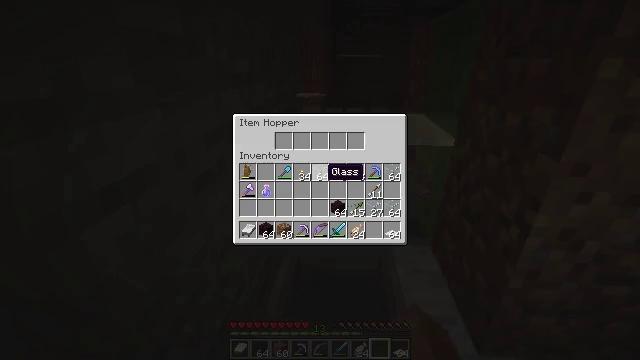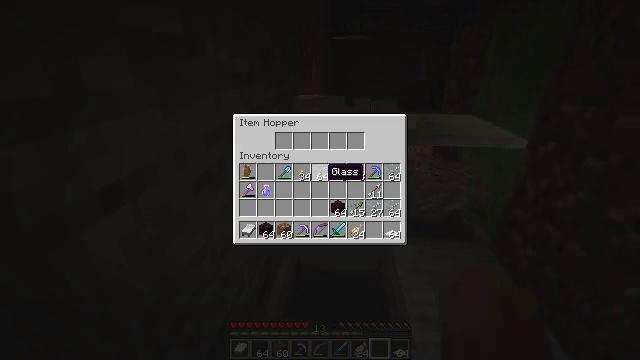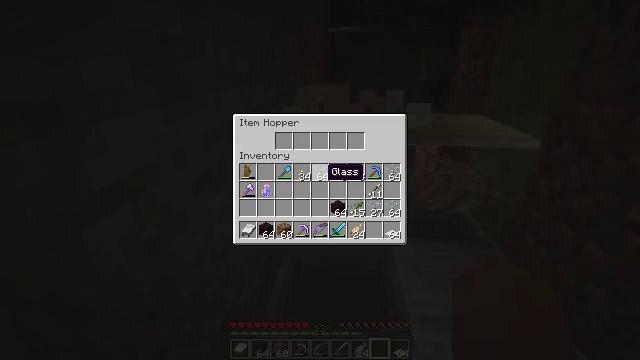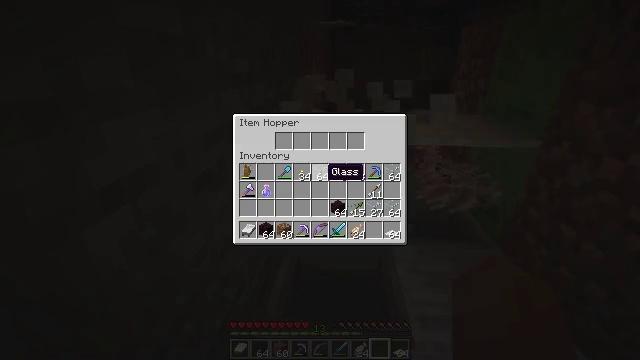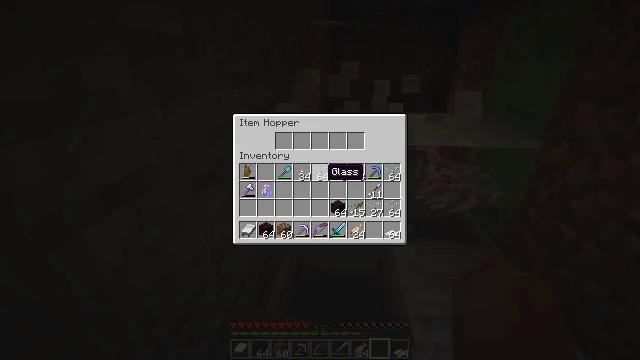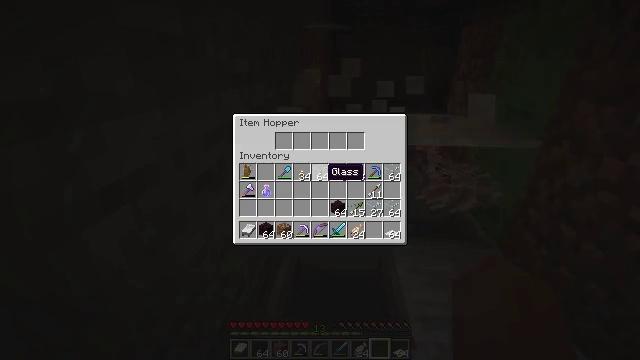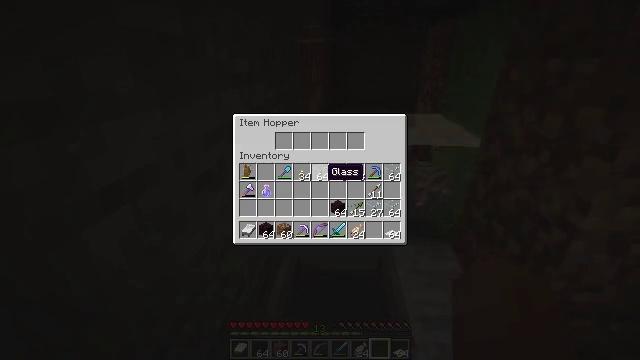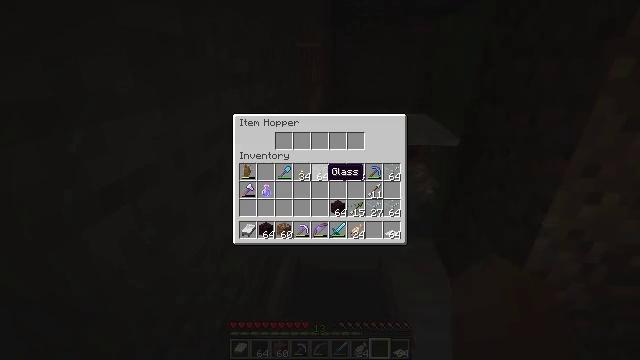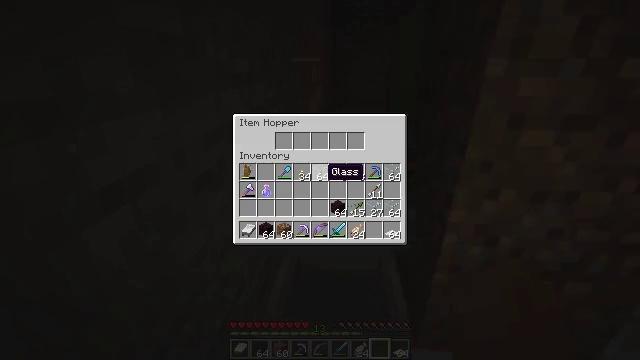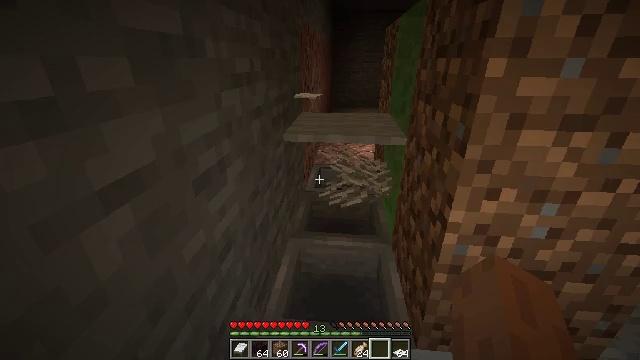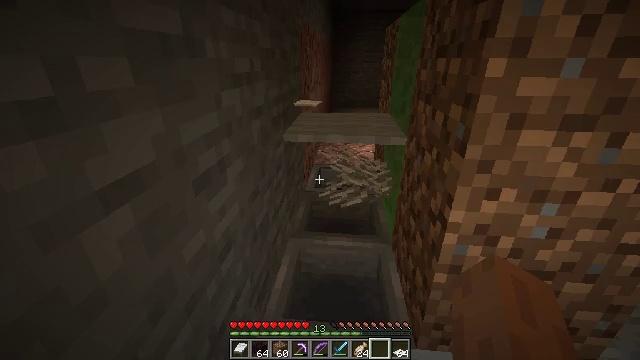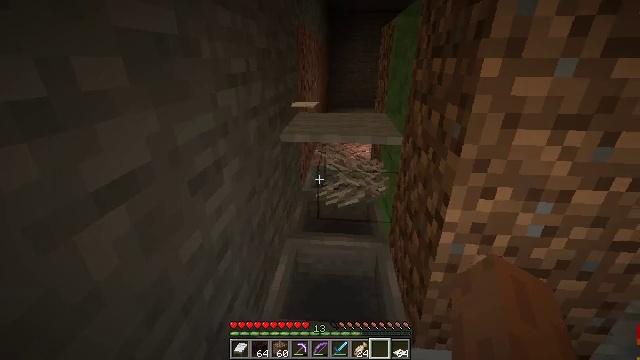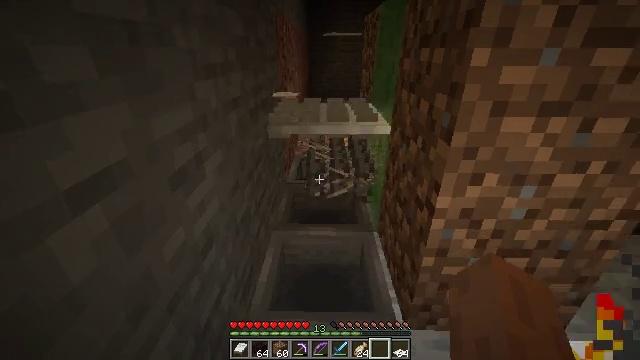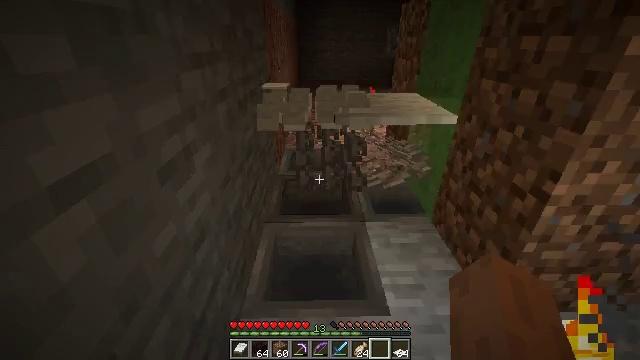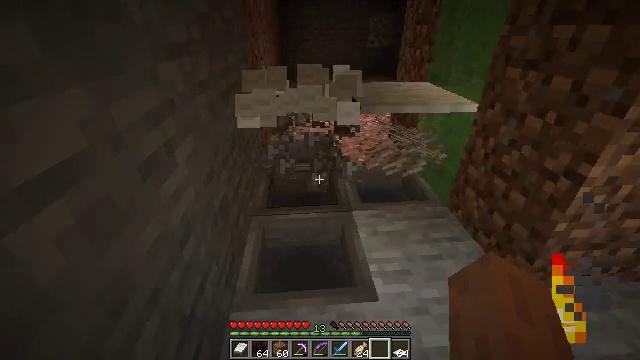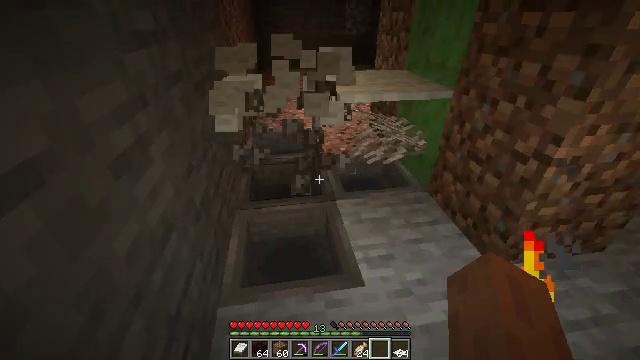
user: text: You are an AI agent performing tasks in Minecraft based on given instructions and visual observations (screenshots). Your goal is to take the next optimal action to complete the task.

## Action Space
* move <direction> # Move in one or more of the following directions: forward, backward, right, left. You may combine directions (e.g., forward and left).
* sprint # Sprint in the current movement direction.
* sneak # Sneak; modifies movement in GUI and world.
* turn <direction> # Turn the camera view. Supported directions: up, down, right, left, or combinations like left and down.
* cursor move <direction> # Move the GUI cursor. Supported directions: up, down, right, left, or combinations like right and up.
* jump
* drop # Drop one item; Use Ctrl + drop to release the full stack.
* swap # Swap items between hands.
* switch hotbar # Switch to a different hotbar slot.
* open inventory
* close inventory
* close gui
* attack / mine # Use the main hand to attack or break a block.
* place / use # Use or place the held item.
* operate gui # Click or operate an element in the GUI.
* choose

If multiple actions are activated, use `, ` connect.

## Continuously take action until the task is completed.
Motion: motion action
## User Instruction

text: Mine the shulker box.
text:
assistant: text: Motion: no_op
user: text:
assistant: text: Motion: no_op
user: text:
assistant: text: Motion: no_op
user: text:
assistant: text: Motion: no_op
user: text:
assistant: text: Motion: no_op
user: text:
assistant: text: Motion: no_op
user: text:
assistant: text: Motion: no_op
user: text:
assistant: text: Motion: no_op
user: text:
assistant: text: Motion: no_op
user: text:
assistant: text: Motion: close gui
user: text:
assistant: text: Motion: no_op
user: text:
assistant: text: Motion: turn right and down
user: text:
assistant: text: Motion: turn right and down
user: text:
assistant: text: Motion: turn right and down
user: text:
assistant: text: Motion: turn right and down
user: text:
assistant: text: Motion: turn right
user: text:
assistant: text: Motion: no_op
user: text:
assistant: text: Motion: no_op
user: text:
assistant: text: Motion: turn right
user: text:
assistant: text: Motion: turn right
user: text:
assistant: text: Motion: turn right
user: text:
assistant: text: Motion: turn right
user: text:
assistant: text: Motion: no_op
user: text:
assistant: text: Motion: no_op
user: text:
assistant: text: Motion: no_op
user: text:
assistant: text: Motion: no_op
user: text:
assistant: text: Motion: no_op
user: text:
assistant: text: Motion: no_op
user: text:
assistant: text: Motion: no_op
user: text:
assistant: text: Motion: use / place